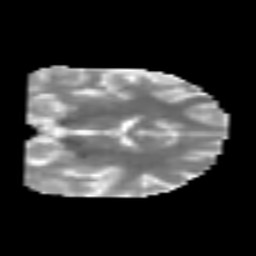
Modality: MD
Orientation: coronal
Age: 25
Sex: male
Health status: healthy